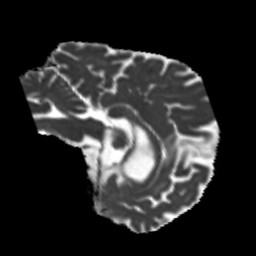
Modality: MD
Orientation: sagittal
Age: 64
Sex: male
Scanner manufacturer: siemens
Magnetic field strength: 3 T
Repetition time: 5.25 s
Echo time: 0.08 s